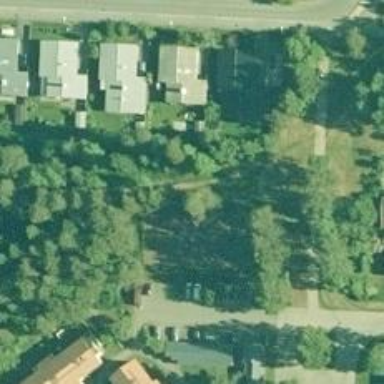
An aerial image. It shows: Path.